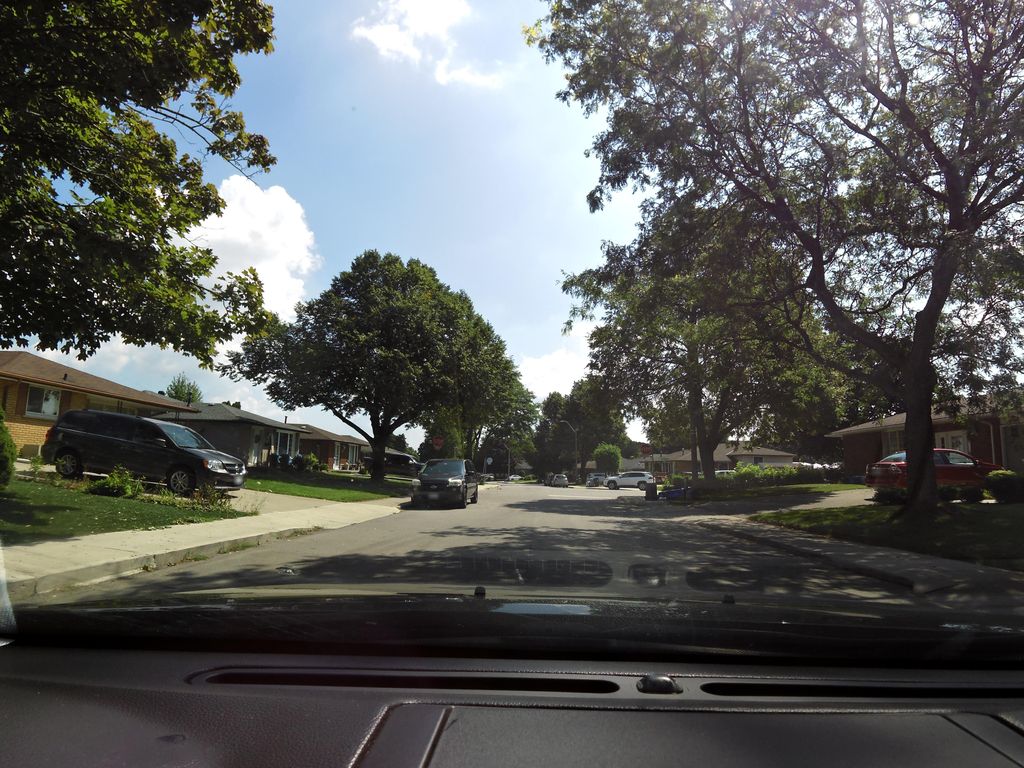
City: hamilton